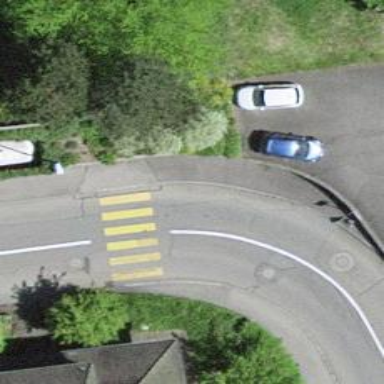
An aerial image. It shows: Smoothly paved residential road.